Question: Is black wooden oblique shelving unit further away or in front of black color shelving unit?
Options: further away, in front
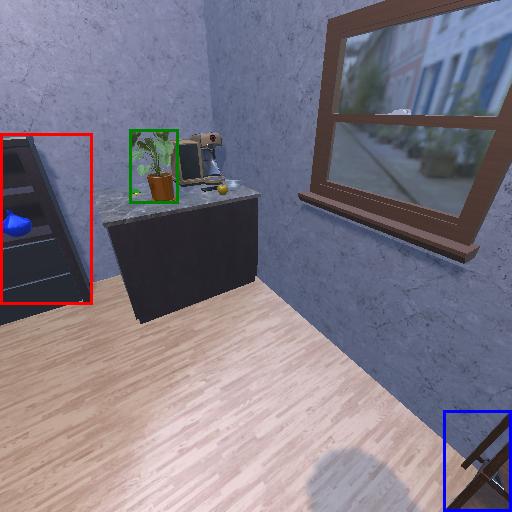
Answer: further away